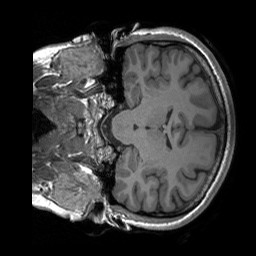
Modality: T1w
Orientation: coronal
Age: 24
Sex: female
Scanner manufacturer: siemens
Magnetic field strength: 3 T
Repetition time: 1.9 s
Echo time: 0.00227 s